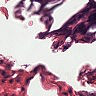
Metastatic tissue present: no